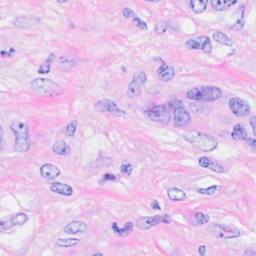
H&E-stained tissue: Breast